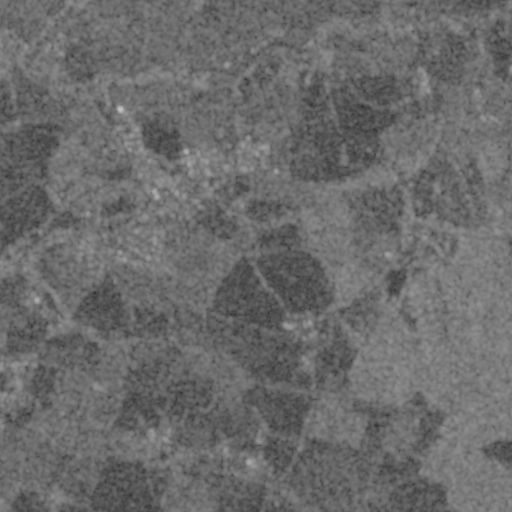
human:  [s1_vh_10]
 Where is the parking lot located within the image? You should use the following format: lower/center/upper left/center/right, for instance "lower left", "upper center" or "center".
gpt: The parking lot is located in the center left of the image.
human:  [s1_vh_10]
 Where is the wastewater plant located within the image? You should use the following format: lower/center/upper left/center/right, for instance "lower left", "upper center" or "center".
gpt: The wastewater plant is located in the center left of the image.
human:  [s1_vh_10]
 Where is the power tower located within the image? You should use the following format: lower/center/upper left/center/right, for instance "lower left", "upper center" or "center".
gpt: There is no power tower in the image.

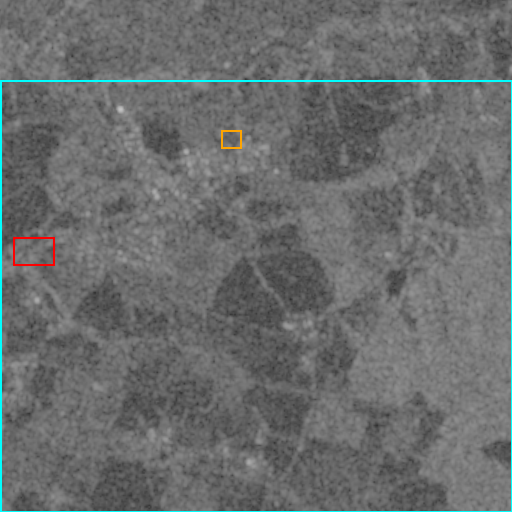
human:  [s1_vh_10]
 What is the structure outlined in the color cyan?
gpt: The structure outlined in cyan is a crop field.
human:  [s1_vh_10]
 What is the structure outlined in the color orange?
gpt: The structure outlined in orange is a park.
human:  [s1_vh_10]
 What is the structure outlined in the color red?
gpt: The structure outlined in red is a wastewater plant.
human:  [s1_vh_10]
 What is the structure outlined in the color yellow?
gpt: There is no yellow outline.